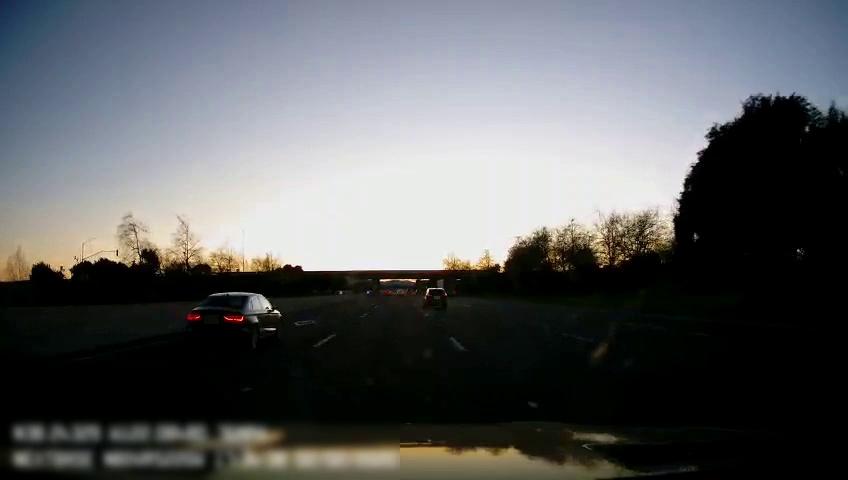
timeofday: Day
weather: Sunny
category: Drivable Space
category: Vehicles | Truck
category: Vehicles | SUV
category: Vehicles | Car
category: Lanes | Current Lane
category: Lanes | Alternate Lane
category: Lanes | Alternate Lane
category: Lanes | Current Lane
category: Lanes | Alternate Lane
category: Lanes | Alternate Lane